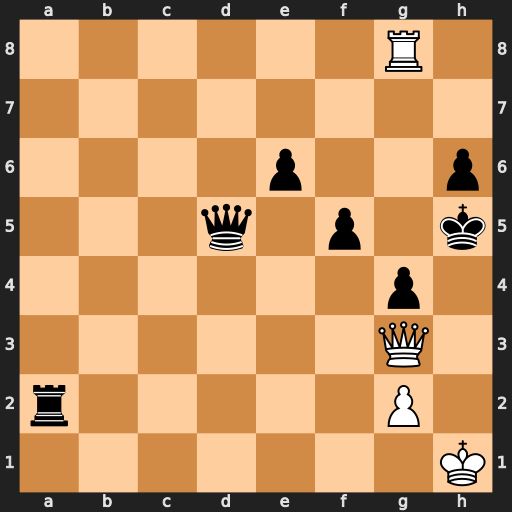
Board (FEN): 6R1/8/4p2p/3q1p1k/6p1/6Q1/r5P1/7K
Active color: w
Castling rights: -
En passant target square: -
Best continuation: Qh2#